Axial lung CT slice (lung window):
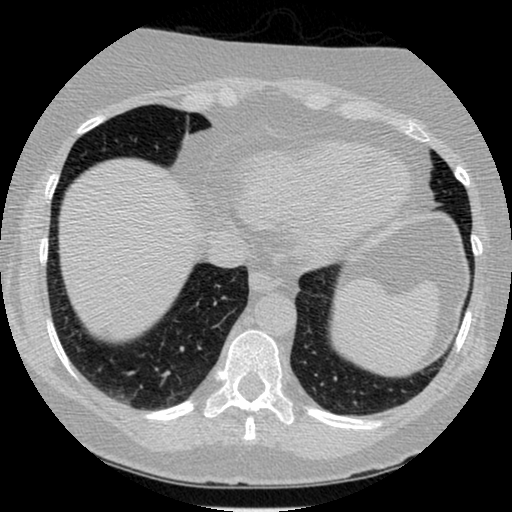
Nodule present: no